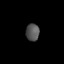
Tissue: lung
Cell type: Epithelial cells
Senescence score: 0.2359
Nuclear area (px): 229
Mean DAPI intensity: 83.952